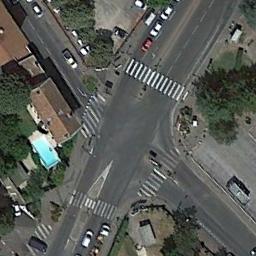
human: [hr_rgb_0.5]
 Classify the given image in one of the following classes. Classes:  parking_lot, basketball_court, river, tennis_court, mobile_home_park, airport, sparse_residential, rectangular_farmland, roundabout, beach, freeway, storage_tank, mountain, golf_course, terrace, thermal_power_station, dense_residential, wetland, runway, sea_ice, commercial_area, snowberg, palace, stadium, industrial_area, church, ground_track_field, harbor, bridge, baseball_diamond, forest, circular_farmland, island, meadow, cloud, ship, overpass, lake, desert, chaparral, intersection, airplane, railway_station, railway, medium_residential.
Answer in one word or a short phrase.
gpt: intersection